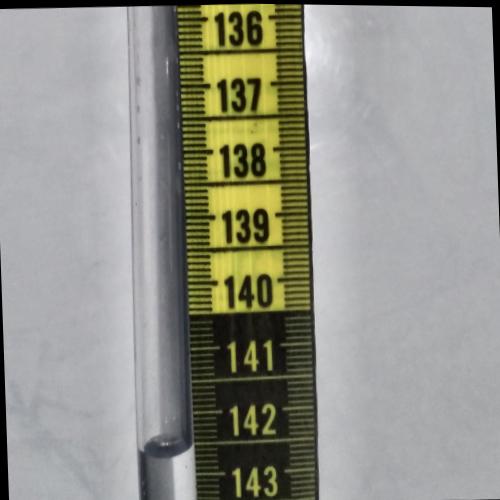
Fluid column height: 142.6 cm